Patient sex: M
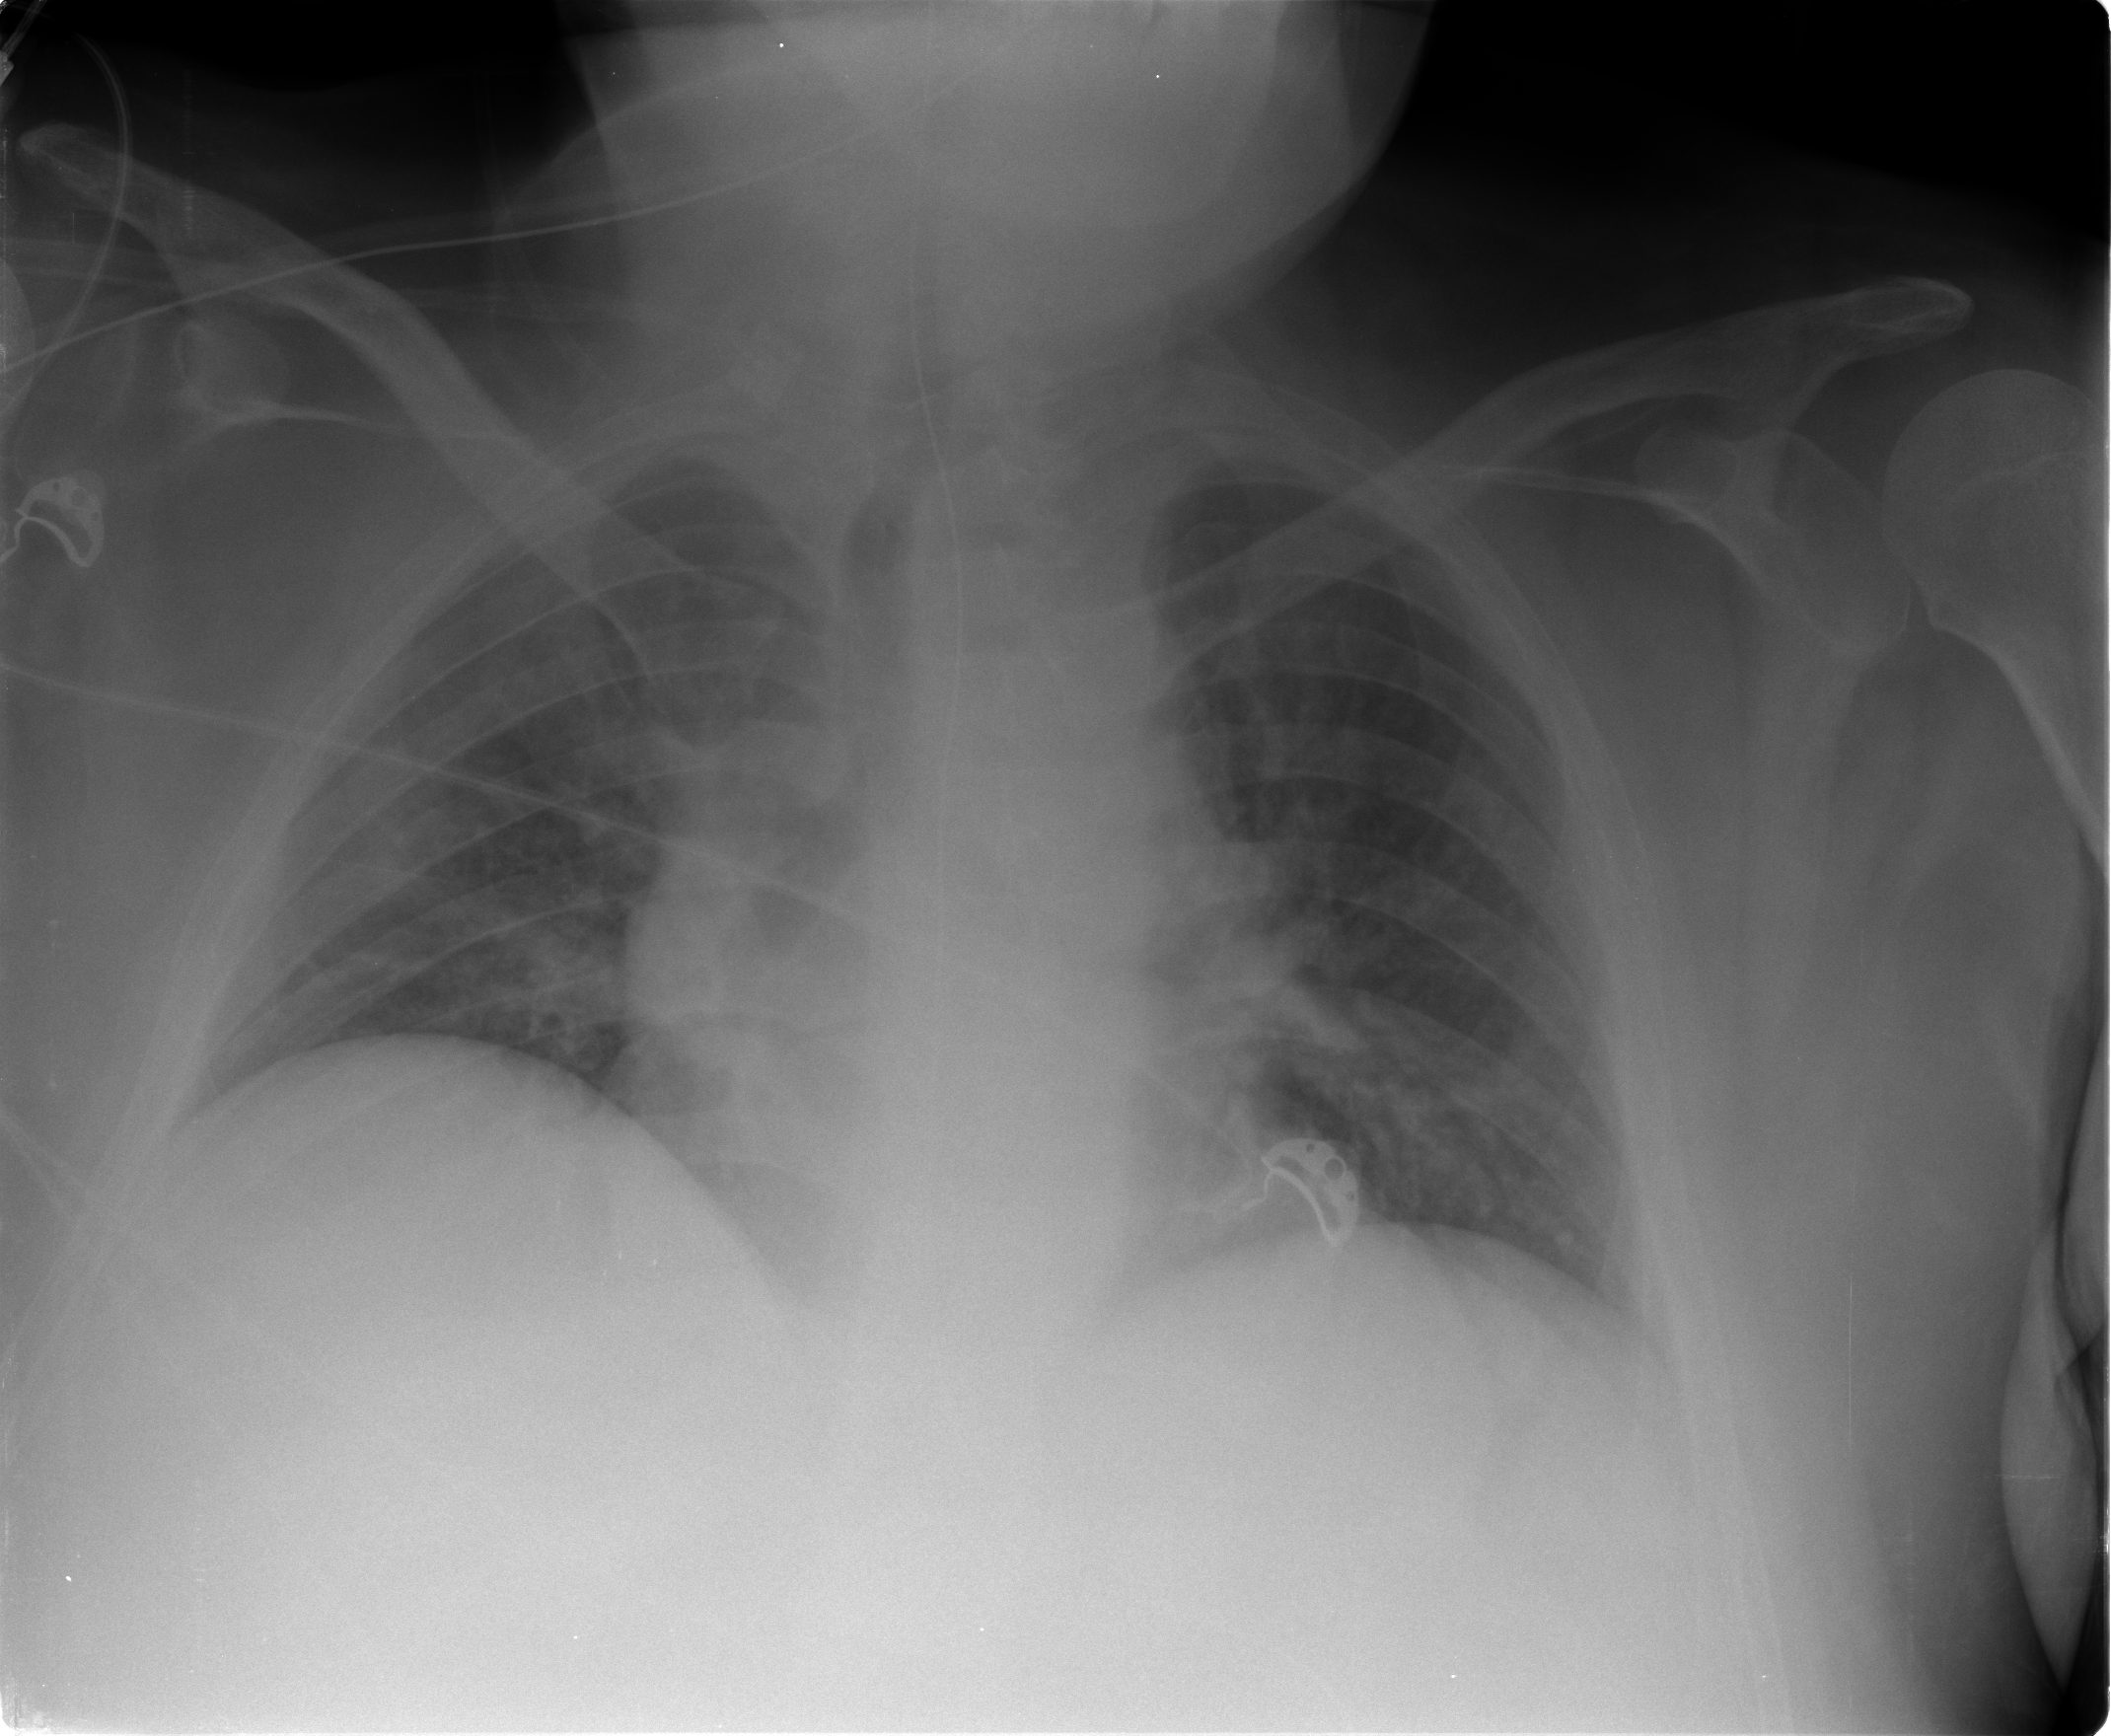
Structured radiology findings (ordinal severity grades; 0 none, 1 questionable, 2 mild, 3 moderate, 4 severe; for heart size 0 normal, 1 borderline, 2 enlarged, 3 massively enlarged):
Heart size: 2
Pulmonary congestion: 2
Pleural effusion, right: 0
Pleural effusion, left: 0
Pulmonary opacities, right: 0
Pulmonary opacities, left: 0
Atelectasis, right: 2
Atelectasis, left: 2